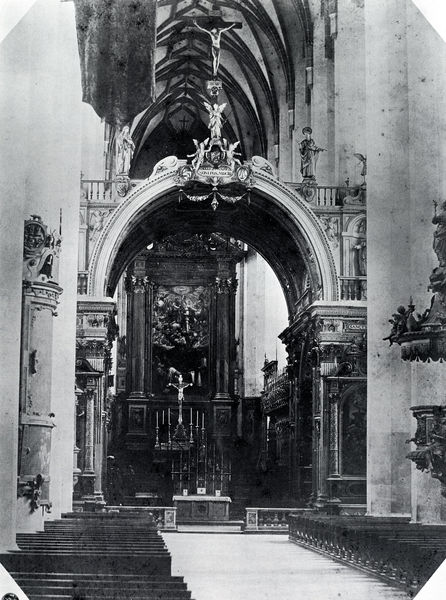
Titel: Bennobogen mit Blick auf den Hochaltar
Künstler: Hans Krumper
Standort: München
Institution: Frauenkirche
Schlagwörter: weiß, grau, hell, licht, pfeiler, schwarz, säule, säulen, architektur, barock, innenraum, kirche, boden, figur, innen, gotik, engel, putto, skulptur, schiff, ansicht, bogen, fahne, flagge, bank, empore, figuren, rundbogen, kuppel, papst, gestühl, detail, kerze, kerzen, foto, fotografie, bögen, gang, interieur, gewölbe, kreuz, religion, münchen, torbogen, balustrade, dom, rippen, schwarz-weiß, altar, bänke, hauptschiff, hochaltar, kathedrale, kirchenbank, kirchenschiff, kreuzrippengewölbe, lettner, mittelgang, kirchenbänke, mittelschiff, kreuze, kanzel, kreuzgewölbe, kreuzgratgewölbe, rippengewölbe, christus, jesus, altarraum, apsis, messe, chor, kruzifix, heilig, sitzbank, christ, putti, bois, sakral, altarbild, sakralbau, basilika, pierre, frauenkirche, bauwerk, colonne, vierge, bankreihen, gotteshaus, sitzbänke, rippe, spätgotik, église, sterngewölbe, sakristei, netzgewölbe, sens, katholisch, sculpture, tableau, deckengewölbe, kruzifixe, baroque, ltar, beichtstuhl, blick zum altar, assomption, autel, positiv, altarbogen, bennobogen, beschnitten, münchn, skaristei, nebenaltar, banc, kreurippengewölbe, rangs, bancs, heiligheit